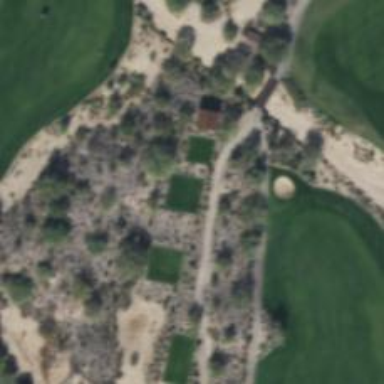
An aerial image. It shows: Path for both roads and golfers.